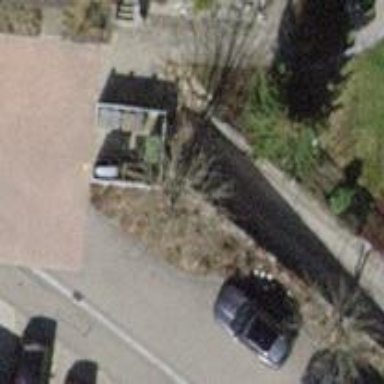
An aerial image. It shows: Parking entrance.